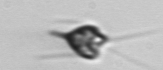
Label: Pyramimonas_longicauda